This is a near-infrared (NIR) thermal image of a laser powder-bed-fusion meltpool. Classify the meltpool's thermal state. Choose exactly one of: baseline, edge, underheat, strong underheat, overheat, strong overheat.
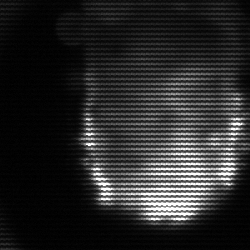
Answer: baseline